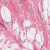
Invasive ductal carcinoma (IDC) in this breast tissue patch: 0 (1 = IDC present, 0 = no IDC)